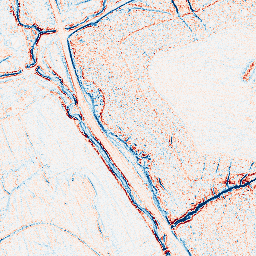
Category: edge_preserving
Decomposition family: anisotropic_diffusion
Decomposition parameters: iterations: 10
kappa: 30
gamma: 0.05
Upsampling method: lanczos
Upsampling parameters: scale: 8
Upsampling scale: 8